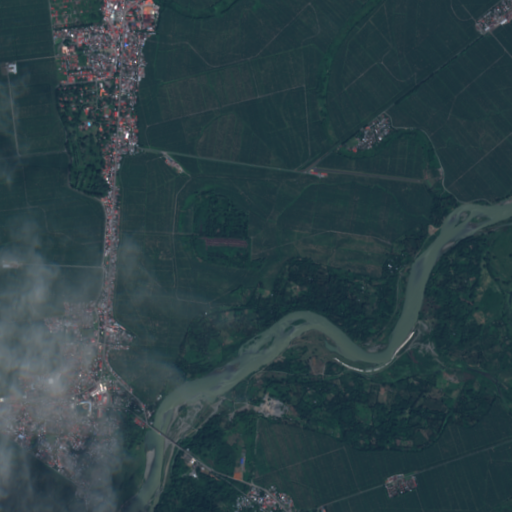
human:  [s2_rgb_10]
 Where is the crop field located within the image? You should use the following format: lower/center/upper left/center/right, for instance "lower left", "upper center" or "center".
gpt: The crop field is located in the lower left of the image.
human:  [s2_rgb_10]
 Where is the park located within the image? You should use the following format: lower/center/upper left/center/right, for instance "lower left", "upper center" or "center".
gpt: The park is located in the left of the image.
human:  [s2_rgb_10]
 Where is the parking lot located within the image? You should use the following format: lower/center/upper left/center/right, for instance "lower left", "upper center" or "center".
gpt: The parking lot is located in the lower left of the image.
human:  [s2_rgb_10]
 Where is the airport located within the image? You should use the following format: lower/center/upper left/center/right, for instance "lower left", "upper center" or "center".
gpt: There is no airport in the image.